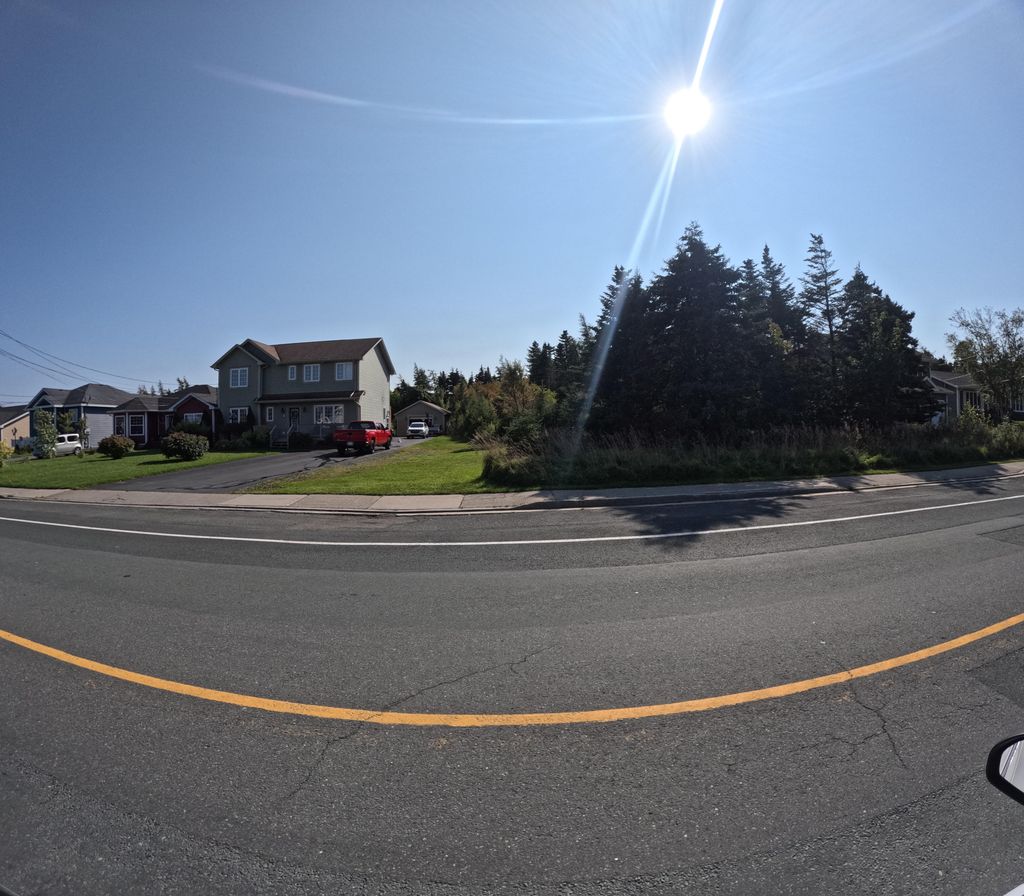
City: st_johns